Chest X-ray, PA view. Patient: 55 years old, sex F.
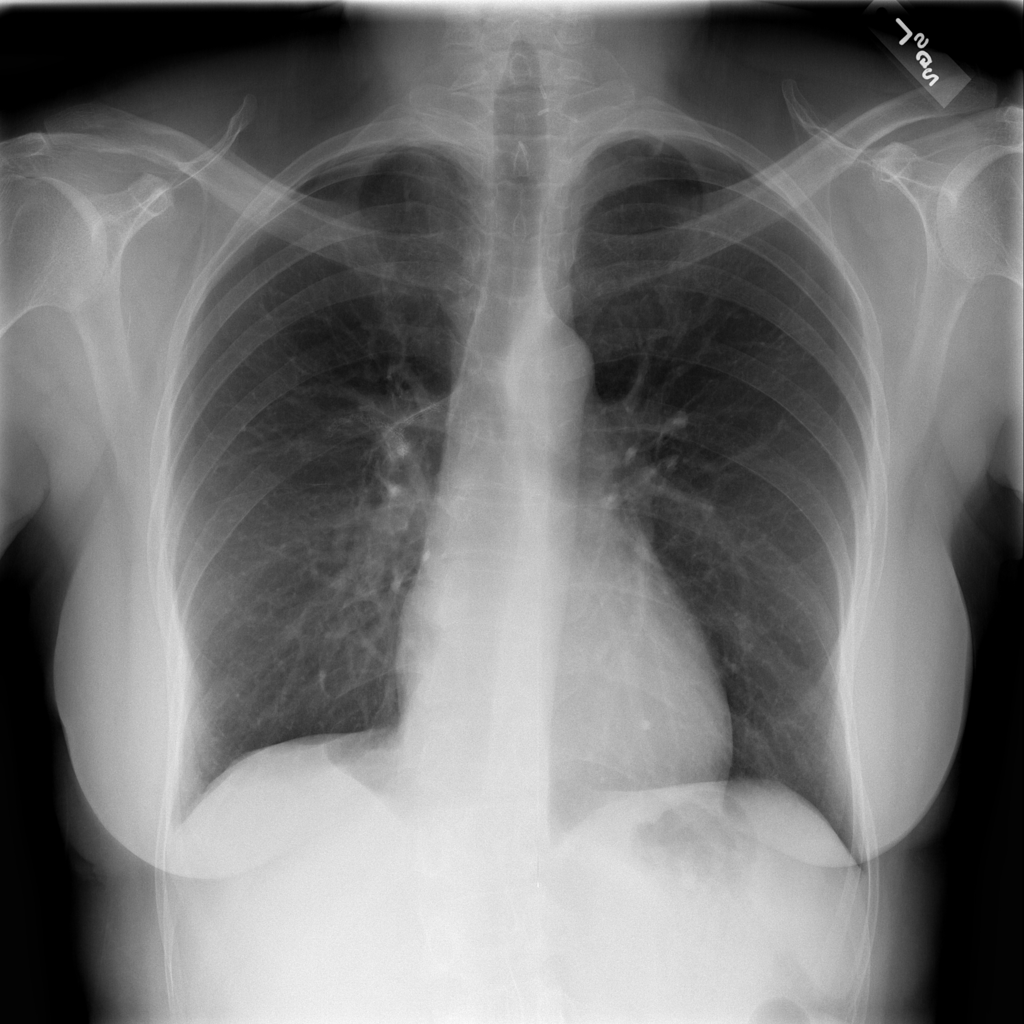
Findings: No Finding